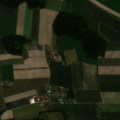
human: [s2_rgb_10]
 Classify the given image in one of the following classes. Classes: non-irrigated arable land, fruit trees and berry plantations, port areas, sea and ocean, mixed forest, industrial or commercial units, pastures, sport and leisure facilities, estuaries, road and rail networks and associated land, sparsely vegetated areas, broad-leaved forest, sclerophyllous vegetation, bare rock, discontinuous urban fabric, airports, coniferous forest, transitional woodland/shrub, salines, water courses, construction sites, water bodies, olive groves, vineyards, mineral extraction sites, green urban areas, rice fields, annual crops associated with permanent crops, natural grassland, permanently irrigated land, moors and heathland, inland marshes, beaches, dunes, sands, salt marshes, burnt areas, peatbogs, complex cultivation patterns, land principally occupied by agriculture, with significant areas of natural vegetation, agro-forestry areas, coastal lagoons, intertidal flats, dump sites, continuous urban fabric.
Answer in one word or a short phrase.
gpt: non-irrigated arable land, pastures, land principally occupied by agriculture, with significant areas of natural vegetation